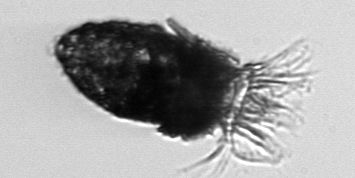
Label: Stenosemella_pacifica